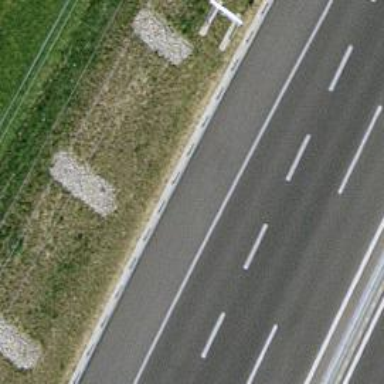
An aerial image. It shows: Guard rail as barrier.